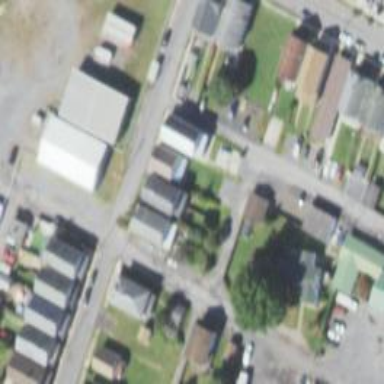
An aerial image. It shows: Alley classified as service road.